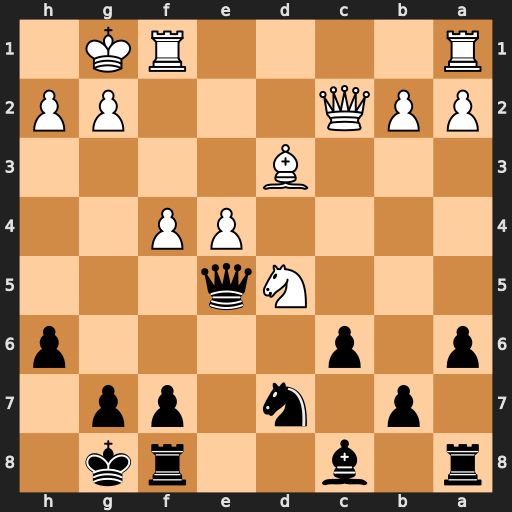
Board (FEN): r1b2rk1/1p1n1pp1/p1p4p/3Nq3/4PP2/3B4/PPQ3PP/R4RK1
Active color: b
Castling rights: -
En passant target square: -
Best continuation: Qd4+ Rf2 cxd5